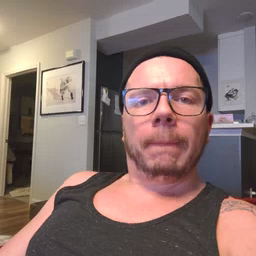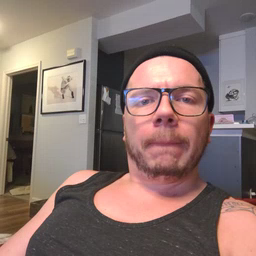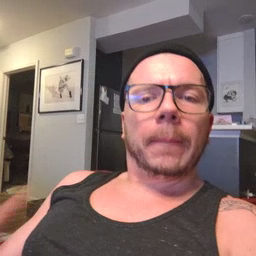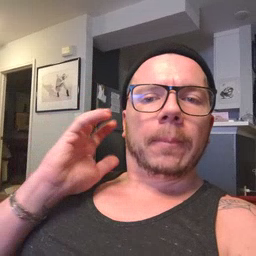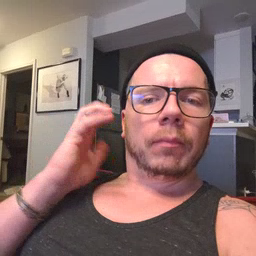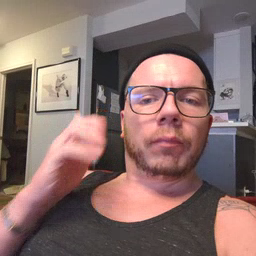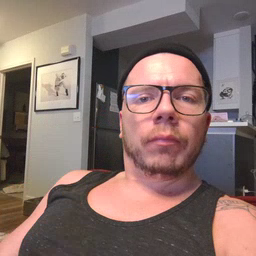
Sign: radio